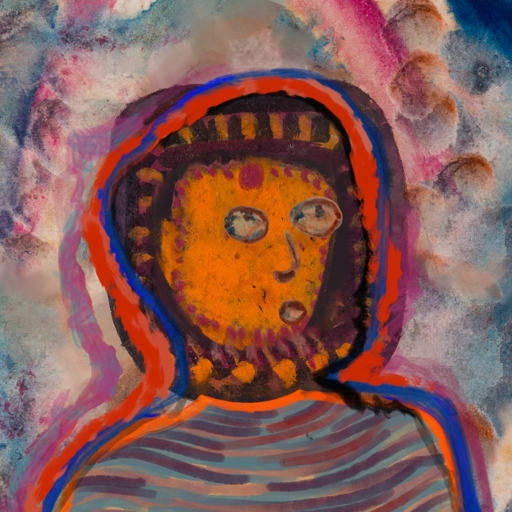
Background: Rupkatha, Head And Neck Side: Doll_w_Hair, Face Side: Orphan, Bust: Experience, Hair Side: Experience, Head Accessory: Blank, Second Necklace: Blank, Necklace: Blank, Baby: Blank